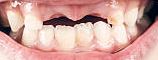
Condition: hypodontia